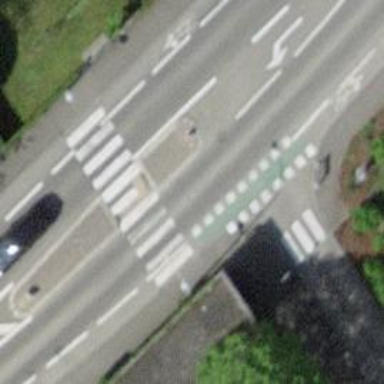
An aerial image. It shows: Zebra crossing with central island.